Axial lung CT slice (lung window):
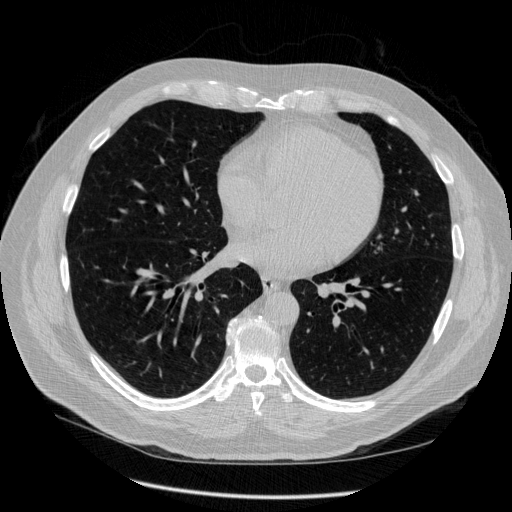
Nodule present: no